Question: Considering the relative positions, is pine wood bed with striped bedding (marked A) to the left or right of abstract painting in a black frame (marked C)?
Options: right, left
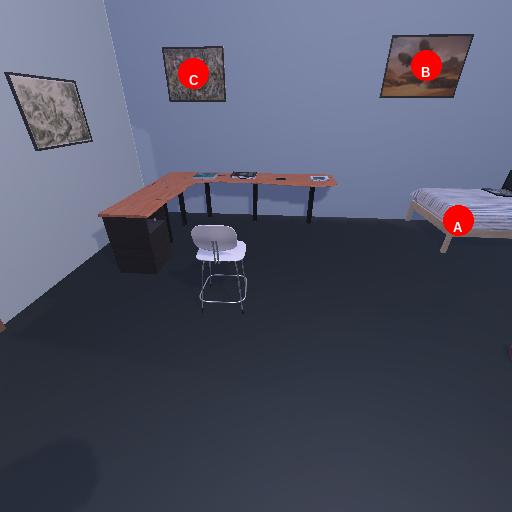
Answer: right